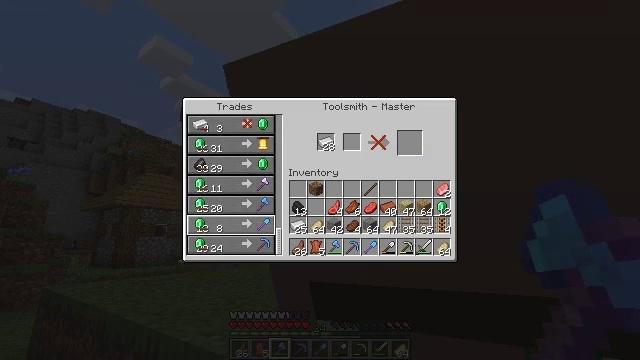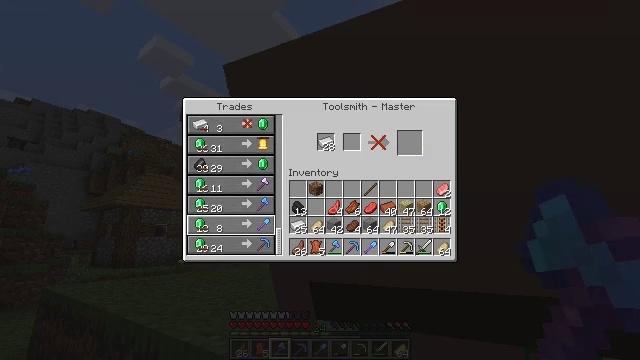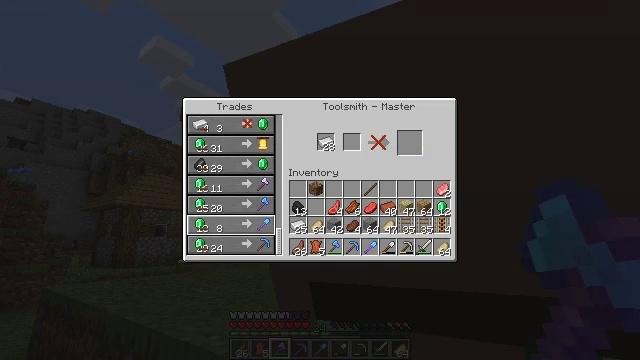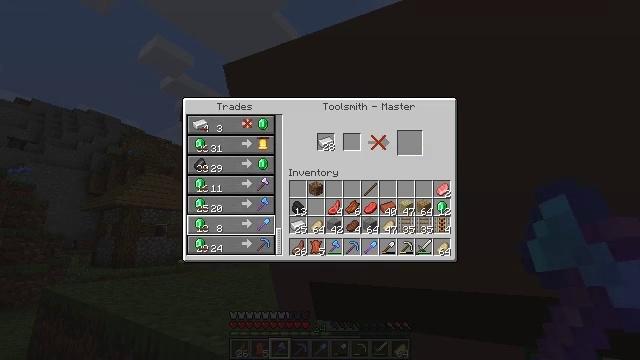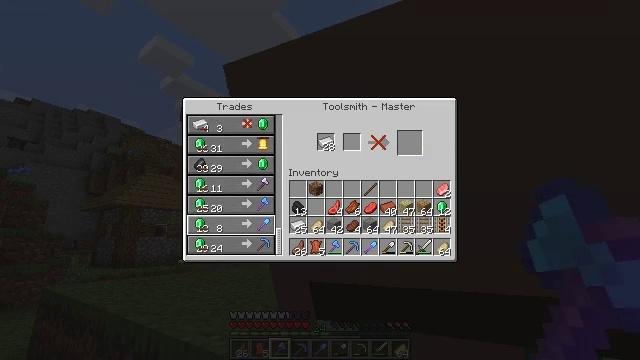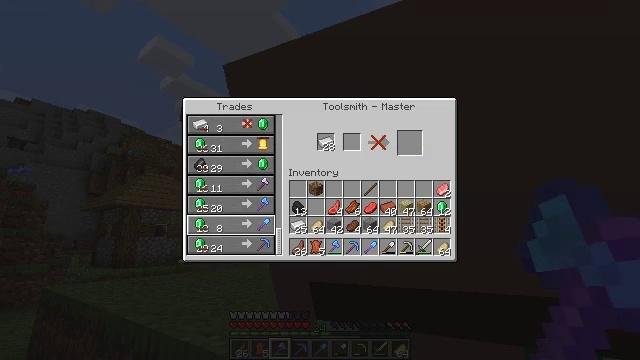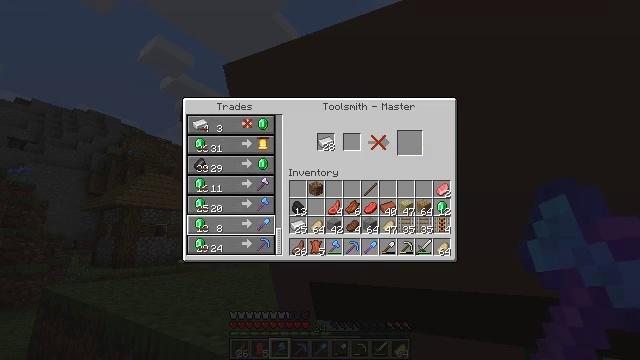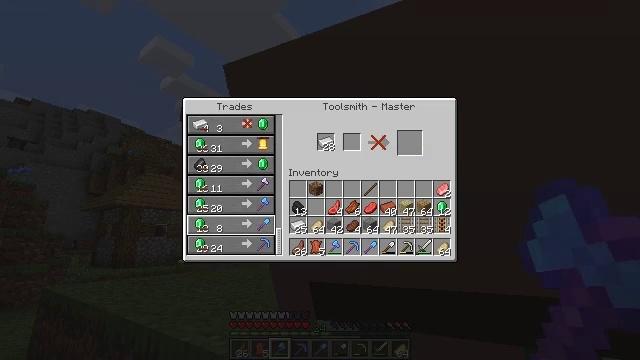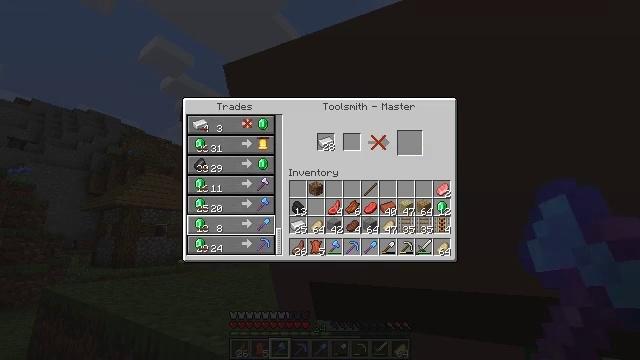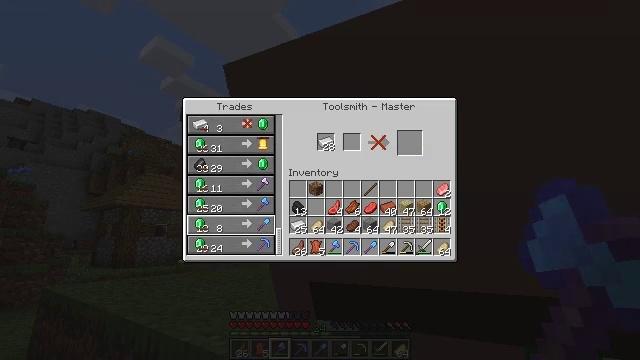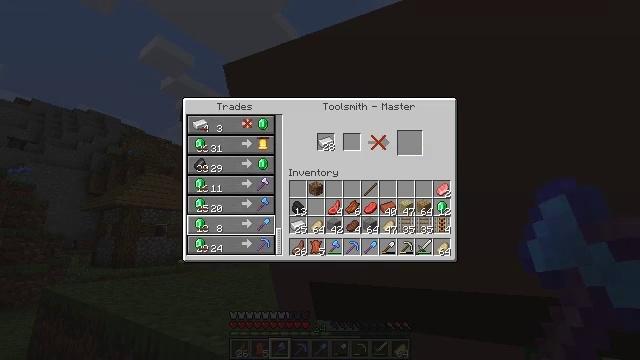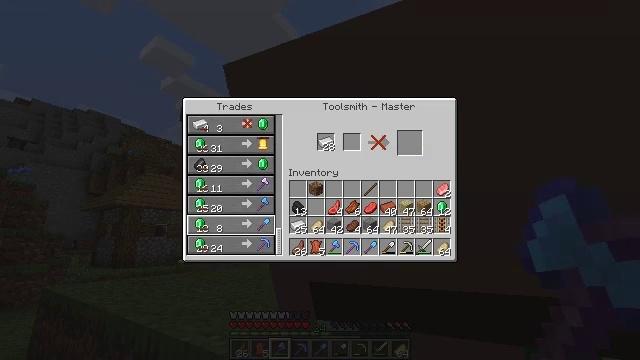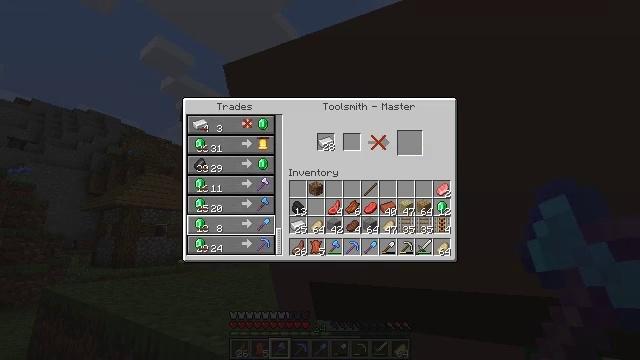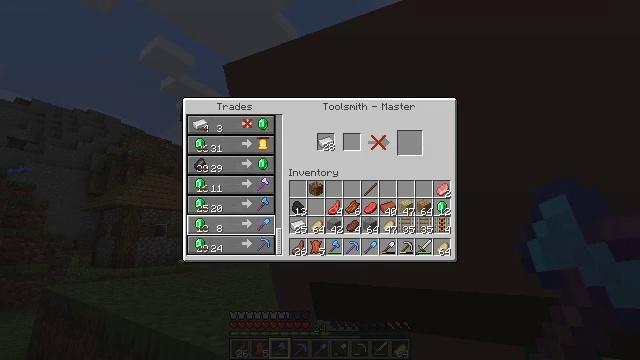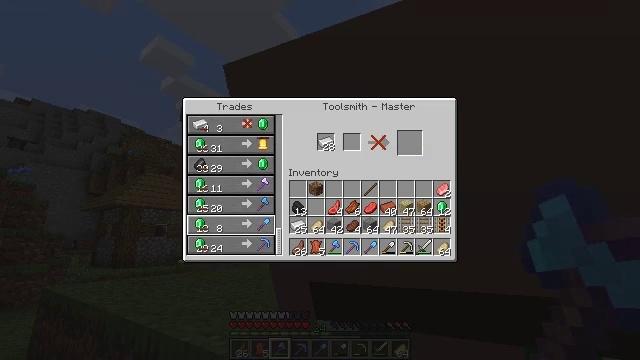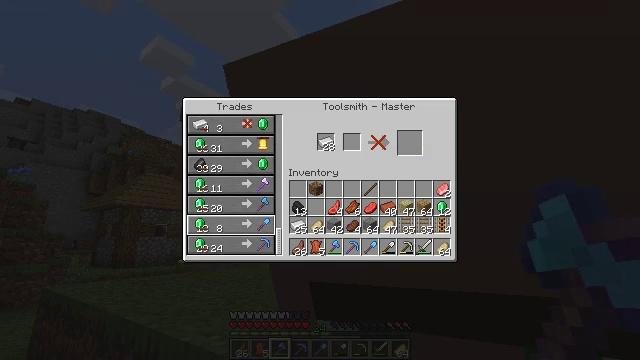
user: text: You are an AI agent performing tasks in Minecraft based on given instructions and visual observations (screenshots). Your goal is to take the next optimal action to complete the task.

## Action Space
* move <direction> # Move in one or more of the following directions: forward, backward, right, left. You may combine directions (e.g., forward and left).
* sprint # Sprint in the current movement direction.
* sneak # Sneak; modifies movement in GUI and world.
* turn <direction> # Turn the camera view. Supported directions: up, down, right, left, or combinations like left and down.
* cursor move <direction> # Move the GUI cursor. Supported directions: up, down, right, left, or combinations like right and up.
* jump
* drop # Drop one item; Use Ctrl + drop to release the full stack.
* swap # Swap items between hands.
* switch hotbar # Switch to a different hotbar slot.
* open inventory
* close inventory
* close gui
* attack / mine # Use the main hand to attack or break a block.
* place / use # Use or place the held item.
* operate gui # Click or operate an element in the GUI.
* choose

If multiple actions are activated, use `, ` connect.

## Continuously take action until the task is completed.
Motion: motion action
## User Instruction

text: Turn clay into a brick by smelting it.
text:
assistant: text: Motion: no_op
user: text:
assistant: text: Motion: no_op
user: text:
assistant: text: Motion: no_op
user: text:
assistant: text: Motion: no_op
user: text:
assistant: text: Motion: no_op
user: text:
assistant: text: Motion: no_op
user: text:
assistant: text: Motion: no_op
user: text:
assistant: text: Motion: no_op
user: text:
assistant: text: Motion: no_op
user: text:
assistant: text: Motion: no_op
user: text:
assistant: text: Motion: no_op
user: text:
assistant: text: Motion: no_op
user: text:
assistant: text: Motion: no_op
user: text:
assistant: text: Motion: no_op
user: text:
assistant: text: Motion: no_op
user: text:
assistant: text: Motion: no_op
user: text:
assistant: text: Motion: no_op
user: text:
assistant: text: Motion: no_op
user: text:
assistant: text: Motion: no_op
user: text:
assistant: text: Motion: no_op
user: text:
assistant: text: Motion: no_op
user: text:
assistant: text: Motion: no_op
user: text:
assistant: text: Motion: no_op
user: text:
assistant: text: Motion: no_op
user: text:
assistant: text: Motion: no_op
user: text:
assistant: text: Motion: no_op
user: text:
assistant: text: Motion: no_op
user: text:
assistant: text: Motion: no_op
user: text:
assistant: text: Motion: no_op
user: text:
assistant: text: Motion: no_op